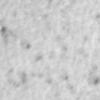
Label: no_change